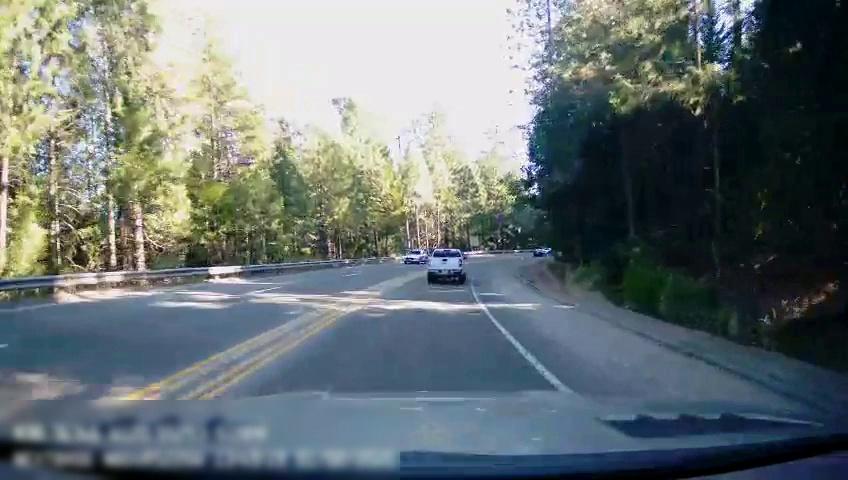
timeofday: Day
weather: Sunny
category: Drivable Space
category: Vehicles | Car
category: Vehicles | Truck
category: Lanes | Alternate Lane
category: Lanes | Current Lane
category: Lanes | Current Lane
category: Lanes | Opposite Lane
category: Lanes | Opposite Lane
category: Lanes | Opposite Lane
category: Lanes | Opposite Lane